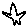
Label: star